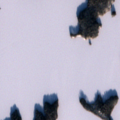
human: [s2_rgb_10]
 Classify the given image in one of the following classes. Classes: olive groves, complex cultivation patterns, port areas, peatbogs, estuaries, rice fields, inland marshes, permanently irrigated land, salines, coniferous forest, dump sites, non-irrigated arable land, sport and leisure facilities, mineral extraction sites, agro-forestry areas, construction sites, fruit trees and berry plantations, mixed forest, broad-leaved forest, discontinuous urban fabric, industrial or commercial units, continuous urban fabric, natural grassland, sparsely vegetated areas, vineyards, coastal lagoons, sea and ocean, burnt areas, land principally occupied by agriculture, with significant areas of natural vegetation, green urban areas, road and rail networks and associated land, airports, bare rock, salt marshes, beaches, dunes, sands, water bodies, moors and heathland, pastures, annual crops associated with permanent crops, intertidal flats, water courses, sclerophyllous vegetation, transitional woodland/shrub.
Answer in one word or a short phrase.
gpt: coniferous forest, mixed forest, water bodies